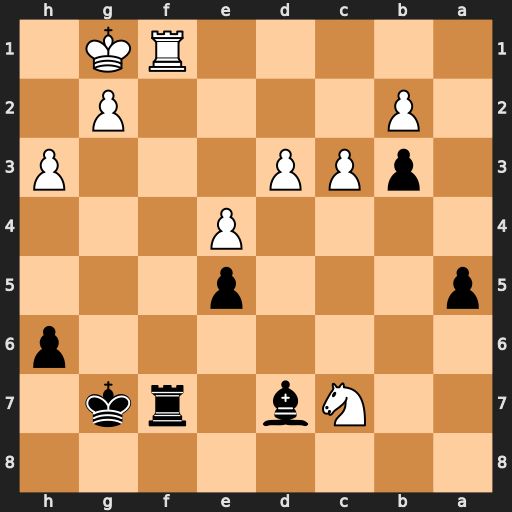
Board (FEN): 8/2Nb1rk1/7p/p3p3/4P3/1pPP3P/1P4P1/5RK1
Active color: b
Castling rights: -
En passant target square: -
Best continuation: Rxf1+ Kxf1 a4